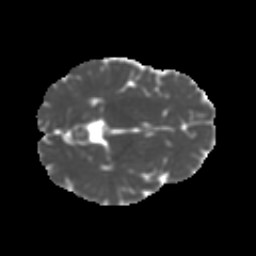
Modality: MD
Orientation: axial
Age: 12
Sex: female
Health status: ill
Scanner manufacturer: ge
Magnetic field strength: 3 T
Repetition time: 6.752 s
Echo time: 0.079 s